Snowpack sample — Buffalo Mountain, Silverthorne, Colorado, USA (2/22/26, 2:02 PM MST)
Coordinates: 39.622, -106.113
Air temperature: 33 °F
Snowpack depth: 63 cm
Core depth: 10 cm
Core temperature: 32 °F
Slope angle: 11°, slope face: 116°
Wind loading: low
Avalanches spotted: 0
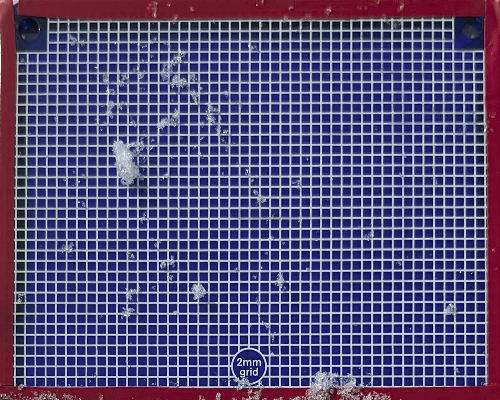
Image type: profile
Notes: In a firebreak similar to site 1, minimal wind loading with no spotted avalanches (not many faces in view though)